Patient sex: M
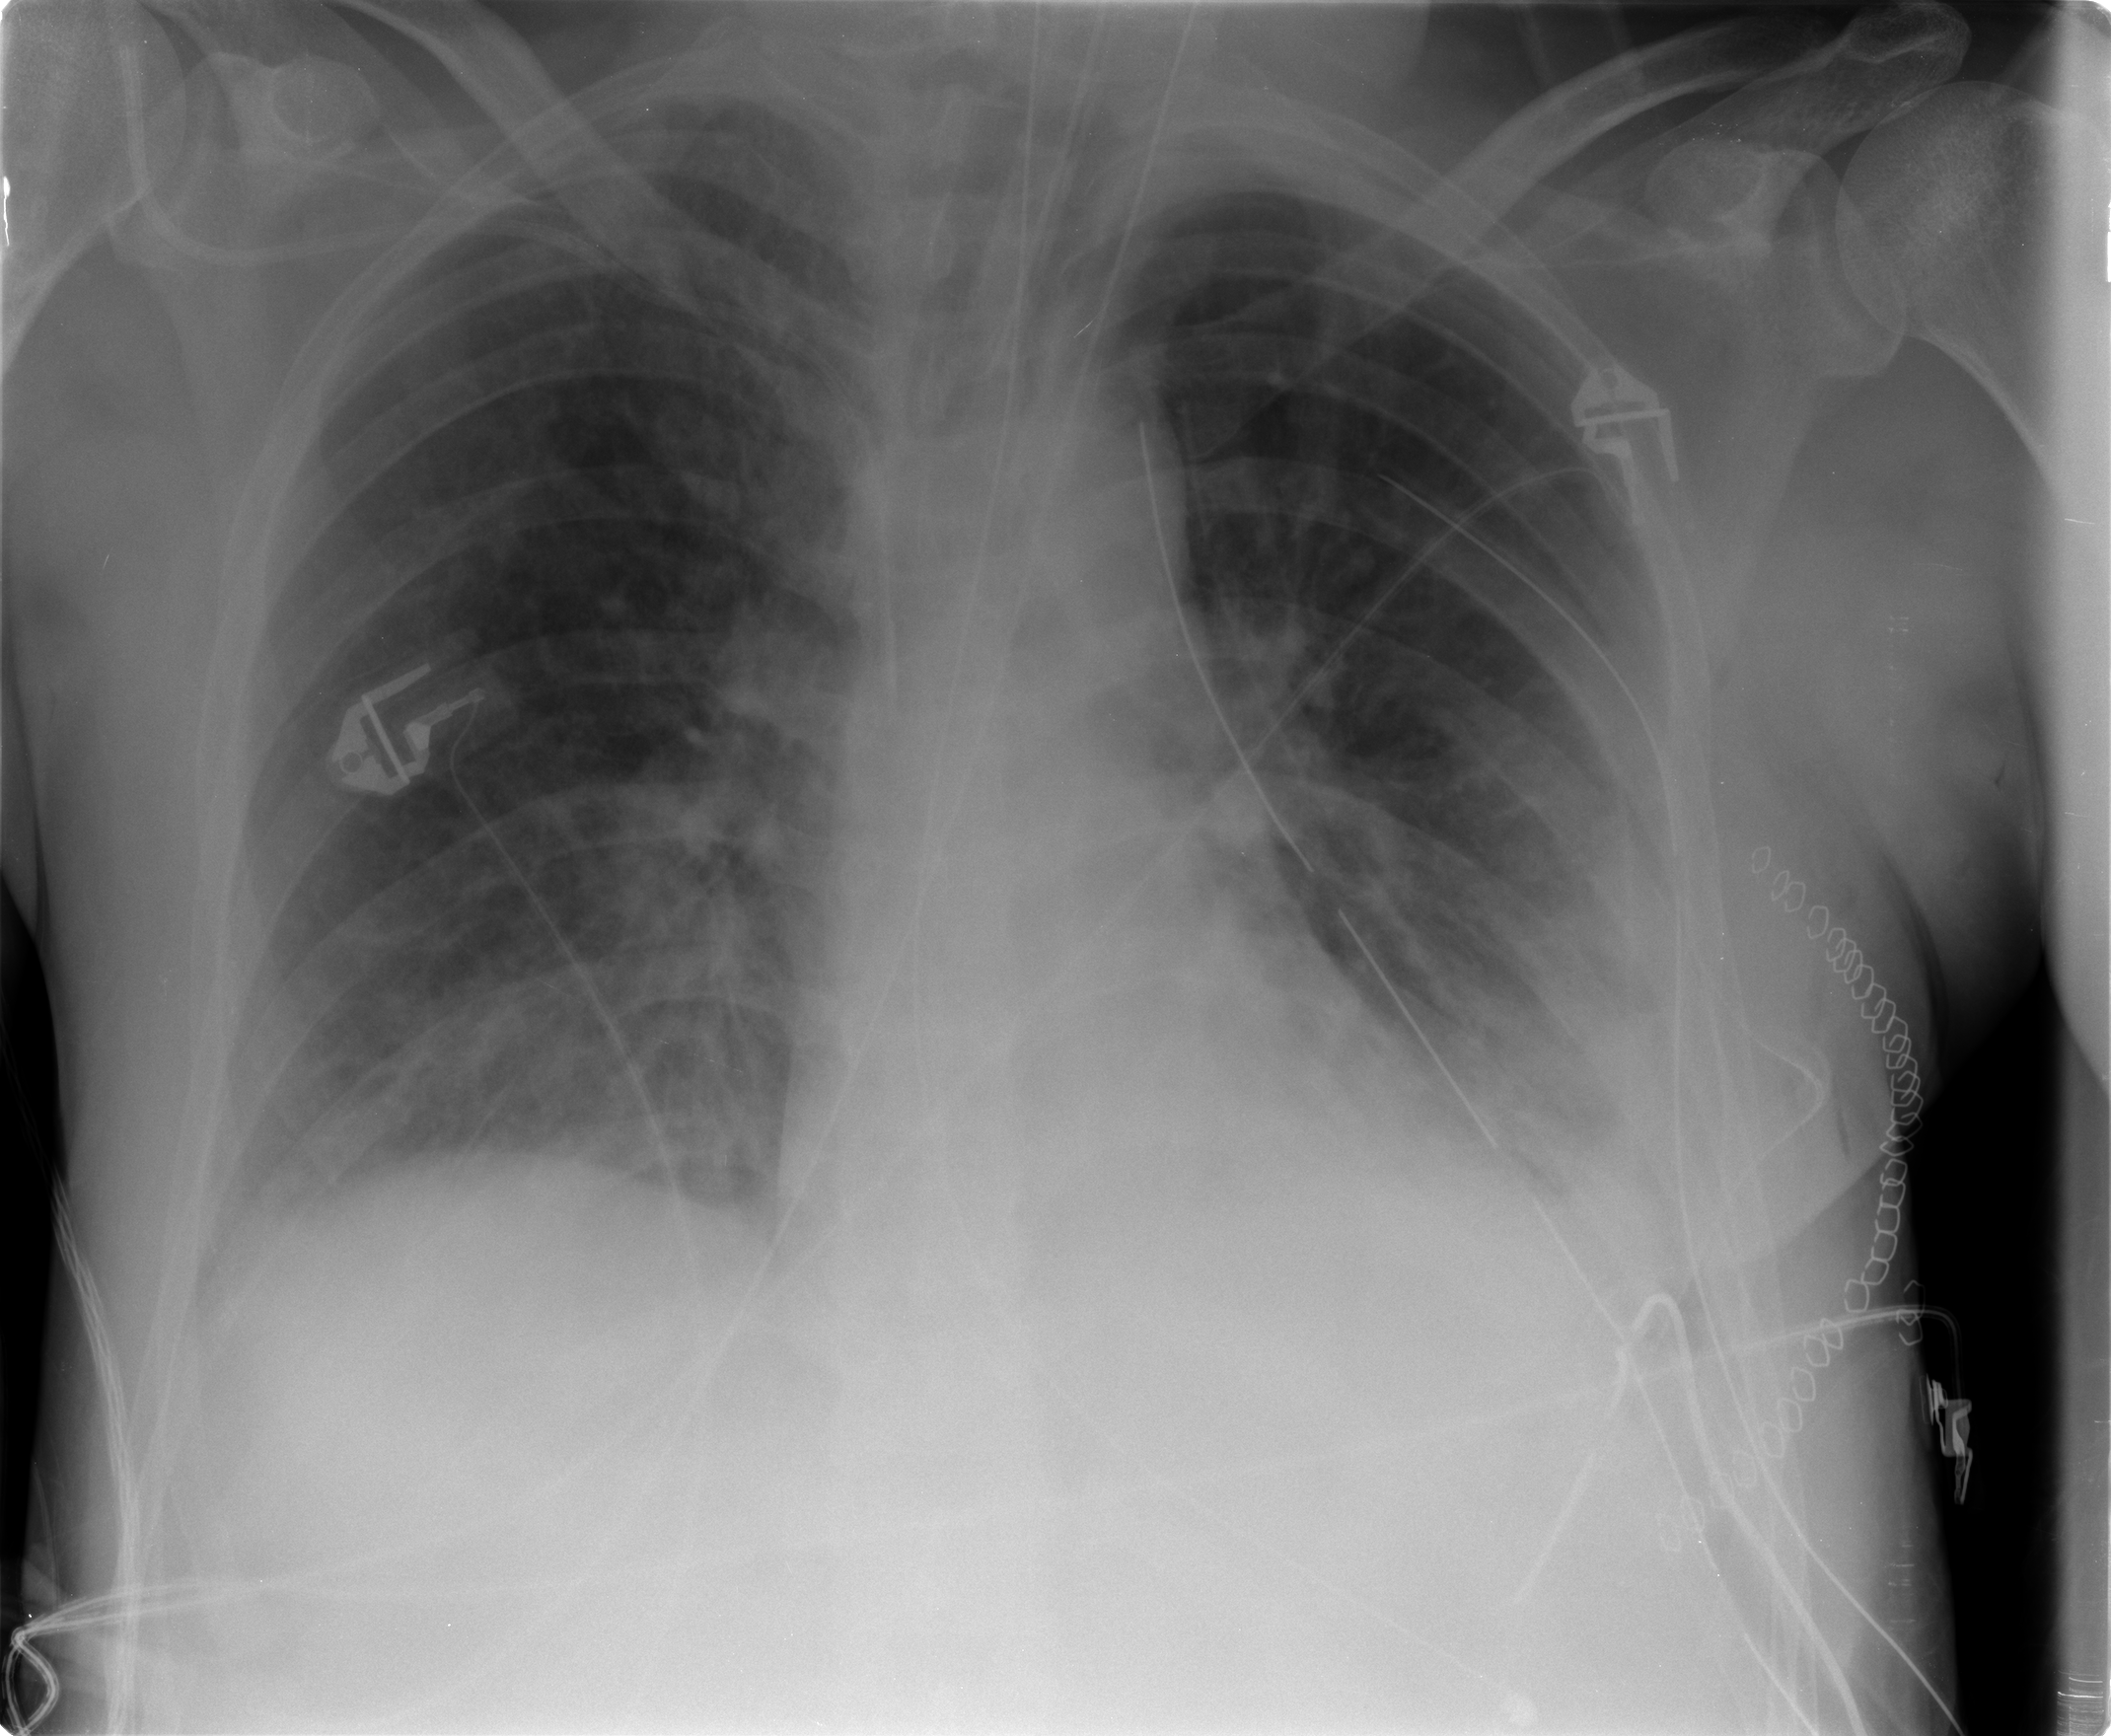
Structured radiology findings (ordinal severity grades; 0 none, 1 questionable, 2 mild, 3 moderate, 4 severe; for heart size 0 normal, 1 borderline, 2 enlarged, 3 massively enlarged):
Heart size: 0
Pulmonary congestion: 2
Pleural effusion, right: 2
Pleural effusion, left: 2
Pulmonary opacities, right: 2
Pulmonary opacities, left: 2
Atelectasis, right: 2
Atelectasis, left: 2